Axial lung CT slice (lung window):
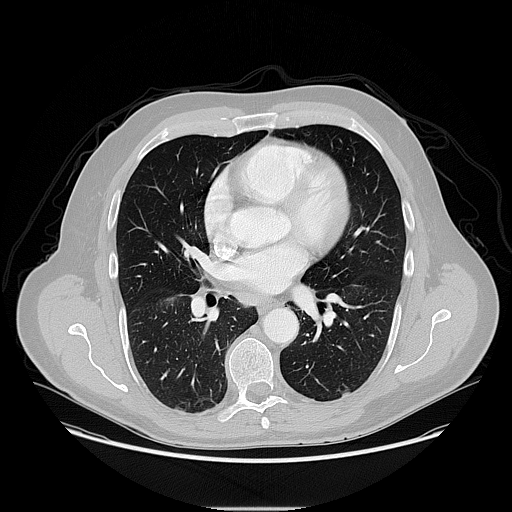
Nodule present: no